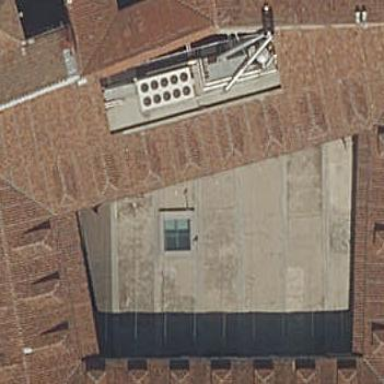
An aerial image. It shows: Museum housed in building.